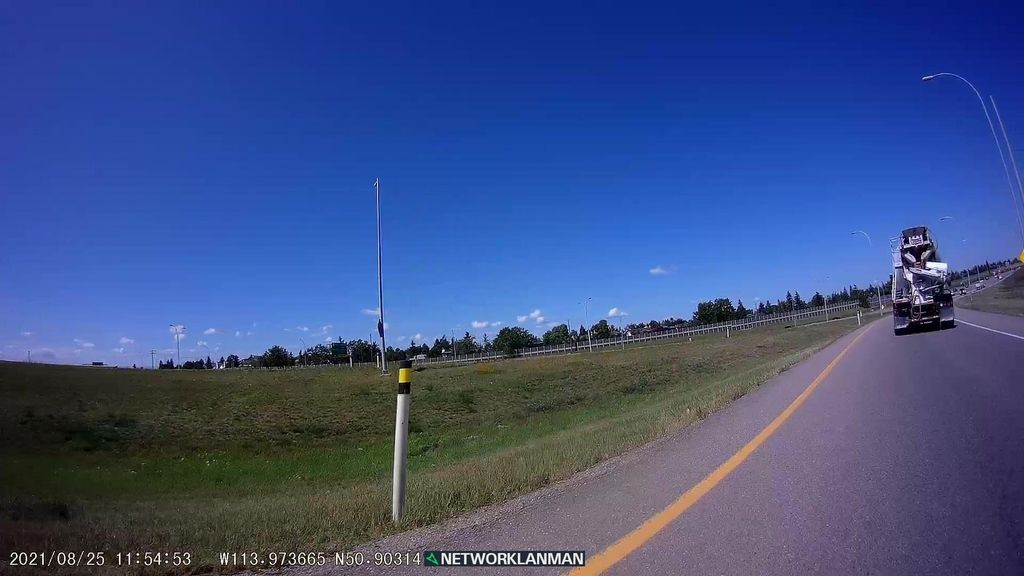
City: calgary